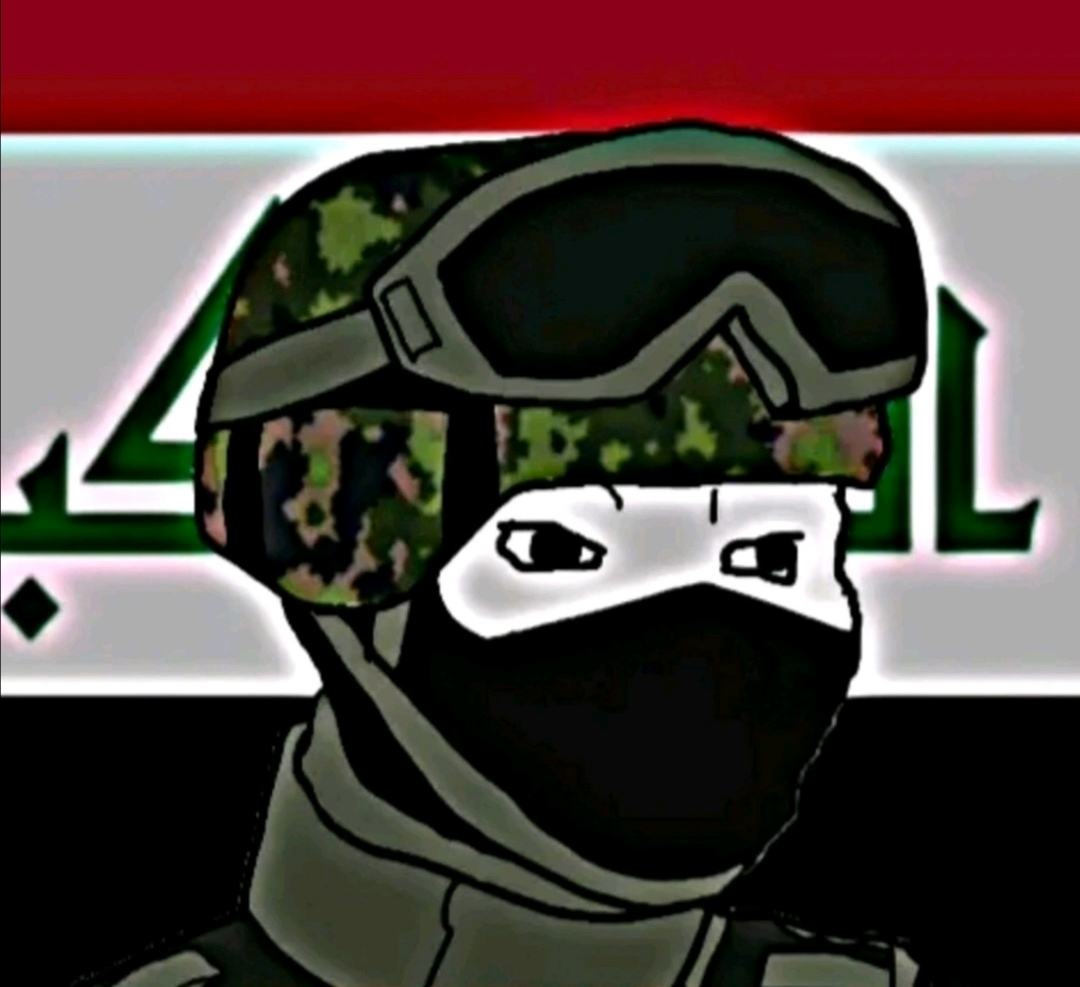
Label: 5_Wojak_with_Background